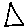
Label: triangle